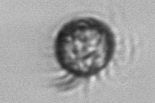
Label: Ciliophora